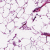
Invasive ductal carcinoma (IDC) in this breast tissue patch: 0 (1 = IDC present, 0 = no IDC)